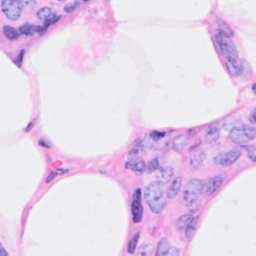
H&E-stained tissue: Breast